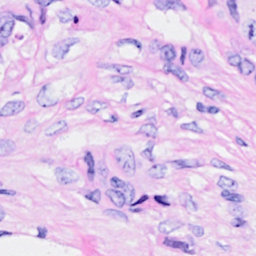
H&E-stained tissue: Breast